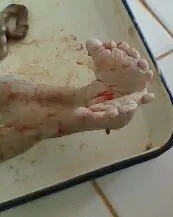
Photograph showing the fused feet with 11 toes.
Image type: medical_photograph (skin_photograph)